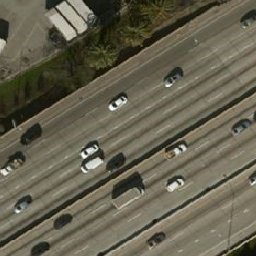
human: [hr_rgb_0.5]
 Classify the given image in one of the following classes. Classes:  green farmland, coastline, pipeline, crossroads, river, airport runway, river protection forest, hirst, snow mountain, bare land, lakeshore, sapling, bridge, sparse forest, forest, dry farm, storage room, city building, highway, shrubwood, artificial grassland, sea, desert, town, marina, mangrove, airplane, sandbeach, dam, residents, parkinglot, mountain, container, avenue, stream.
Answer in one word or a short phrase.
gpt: highway